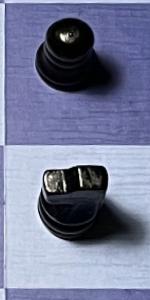
Label: Knight_Black